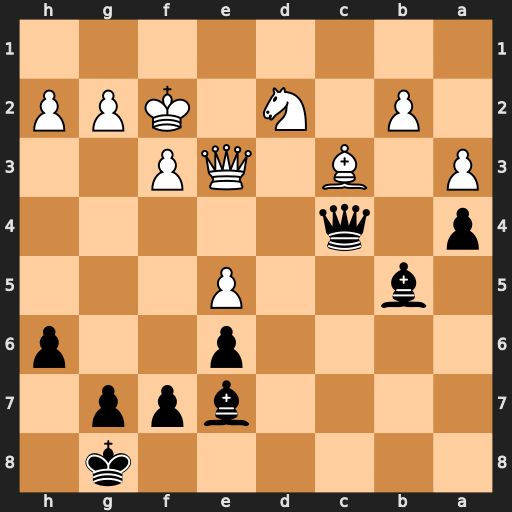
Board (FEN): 6k1/4bpp1/4p2p/1b2P3/p1q5/P1B1QP2/1P1N1KPP/8
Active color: b
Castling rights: -
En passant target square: -
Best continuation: Qh4+ g3 Qxh2+